Aerial crown-view tile of a tropical tree (Barro Colorado Island, Panama), acquired 20241014:
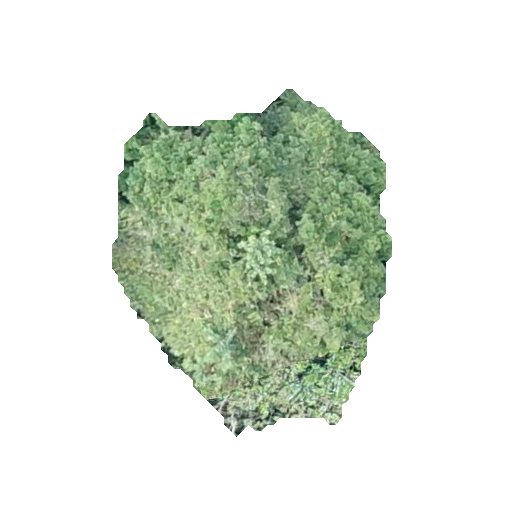
Species: Sloanea terniflora
GBIF accepted scientific name: Sloanea terniflora
Crown area: 108.693 m²